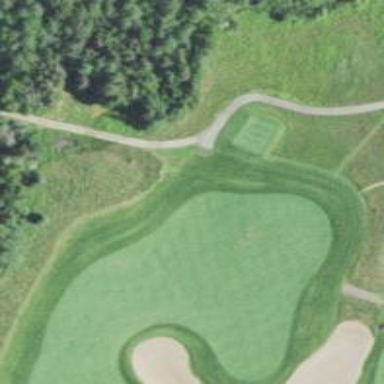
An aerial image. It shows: Golf cartpath that is also road path.